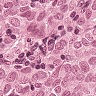
Metastatic tissue present: yes